Question: i am using C# to connect to my local database. I want to store data in a new table. I have tried this query but it gives me exception that"incorrect syntax near keyword 'end' ".
i have searched but could not find the answer.
'''
StringBuilder query = new StringBuilder();
query.Append("Create Table ");
query.Append(tableName);
query.Append(" ( ");
for (int i = 0; i < fields.Length; i++)
{
query.Append(fields[i]);
query.Append(" ");
query.Append(fieldtype[i]);
query.Append(", ");
}
if (fields.Length > 1) { query.Length -= 2; } //Remove trailing ", "
query.Append(");");
SqlCommand command = new SqlCommand(query.ToString(), myConnection);
command.ExecuteNonQuery();
'''

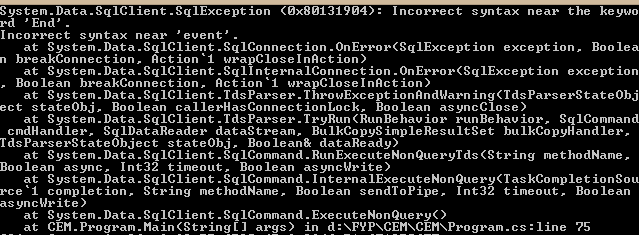
Answer: My guess would be that you have a field whose name is (or contains) "End" and that's confusing the parser.
Try:
'''
query.AppendFormat("[{0}] {1}, ", fields[i], fieldtype[i]);
'''